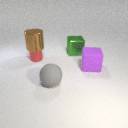
large green metal cube behind large purple rubber cube